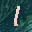
Label: 1